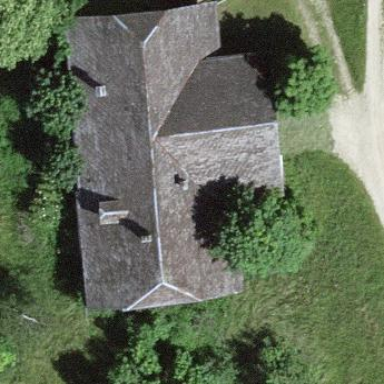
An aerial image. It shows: Farm building.